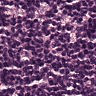
Metastatic tissue present: no